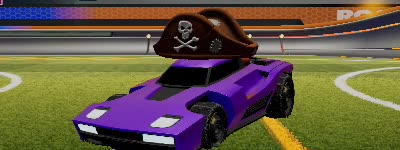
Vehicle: breakout